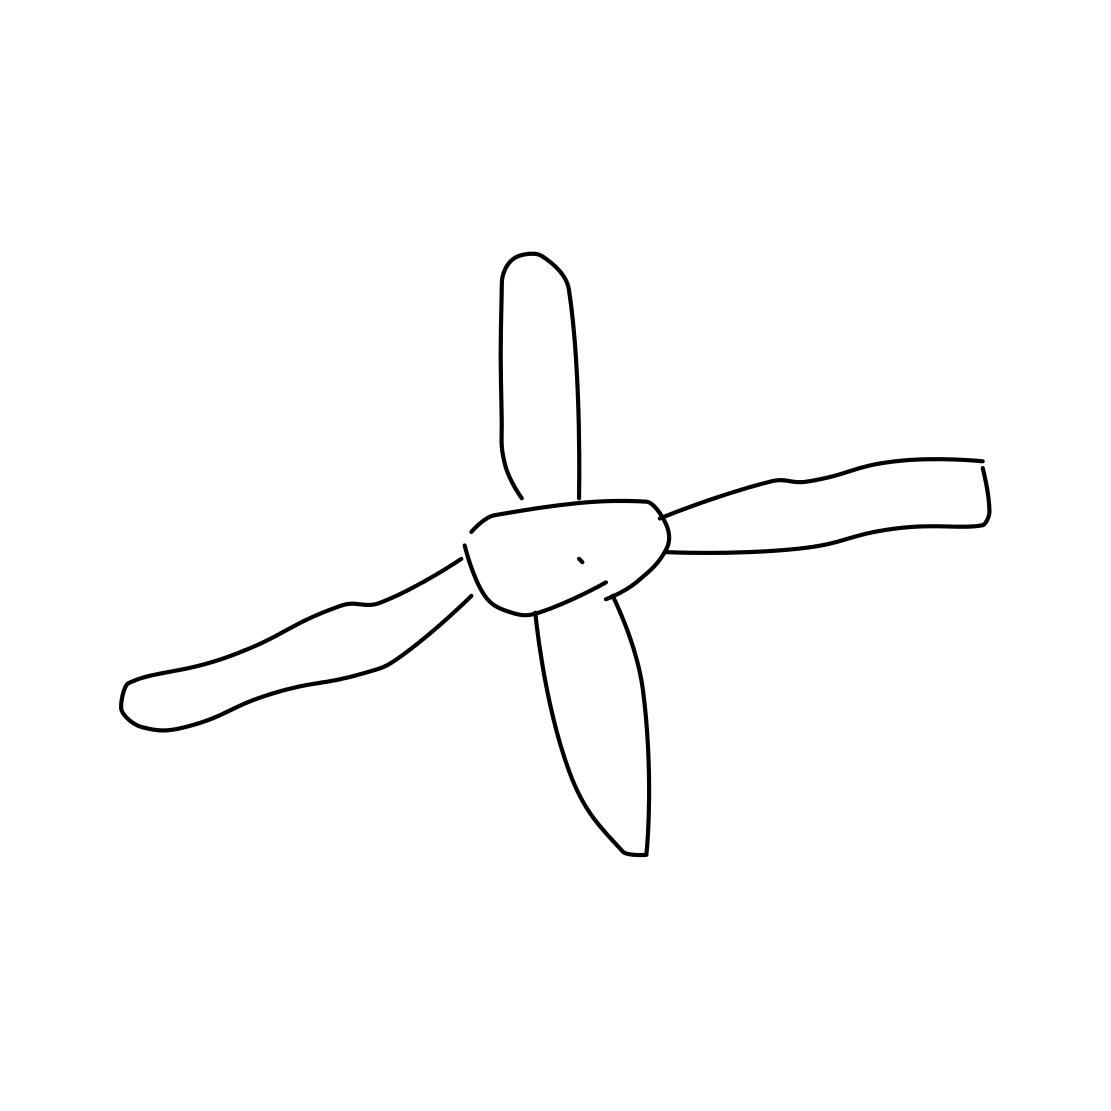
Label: fan